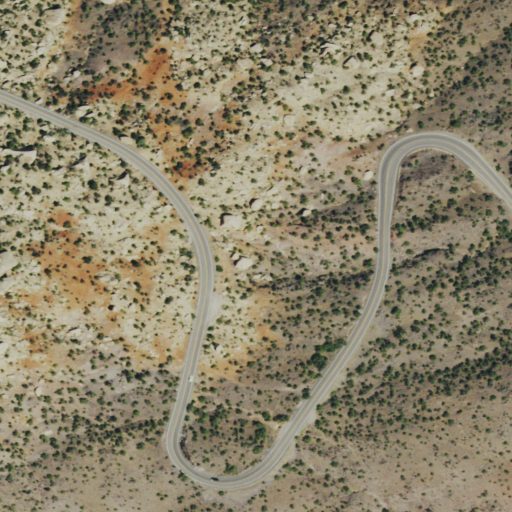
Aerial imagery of rock in Colorado named Dogs Tooth containing shrub, evergreen forest, and open development